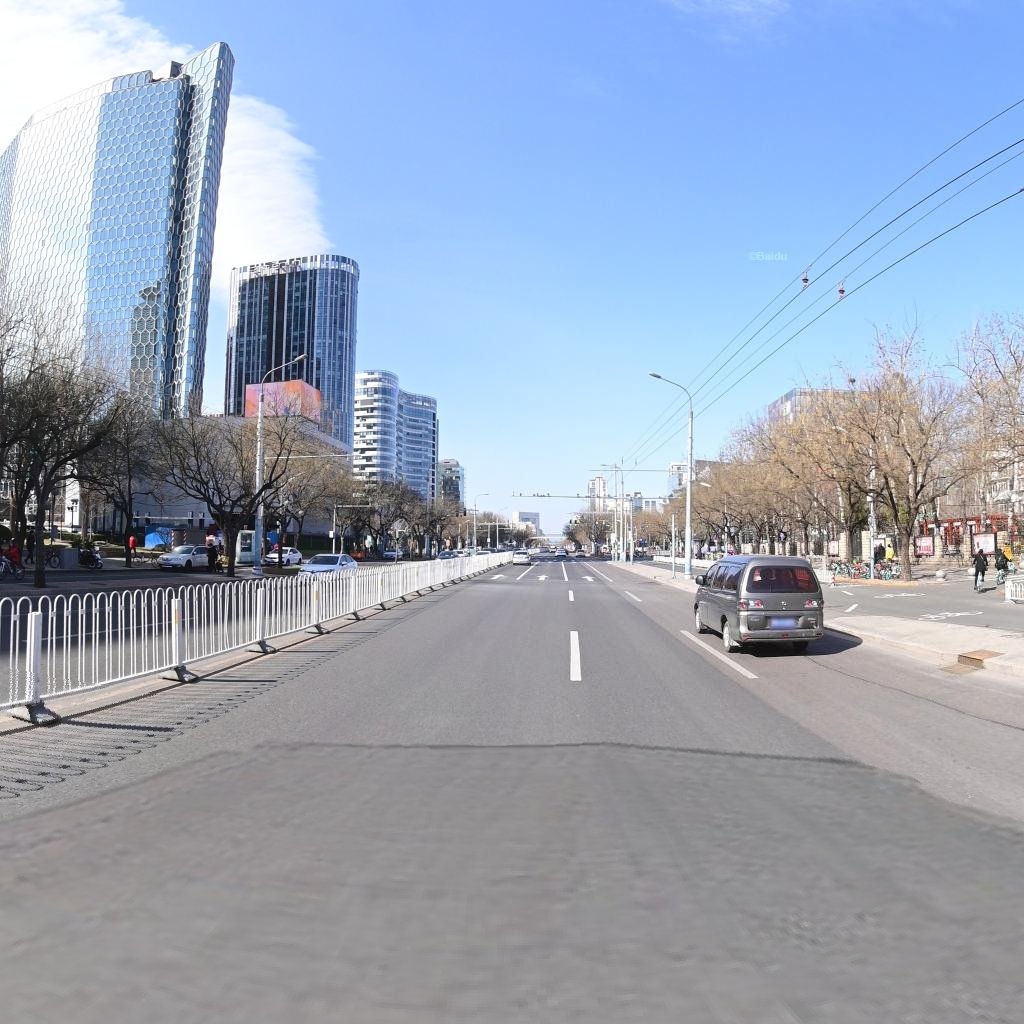
Region: Chaoyang
Road damage annotations: longitudinal patch